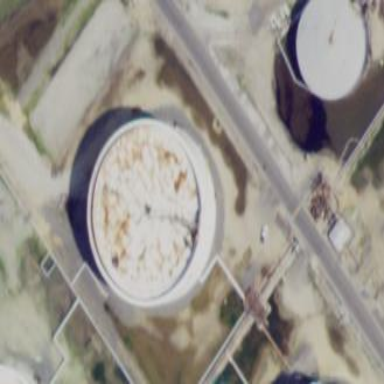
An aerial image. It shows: Tank building.